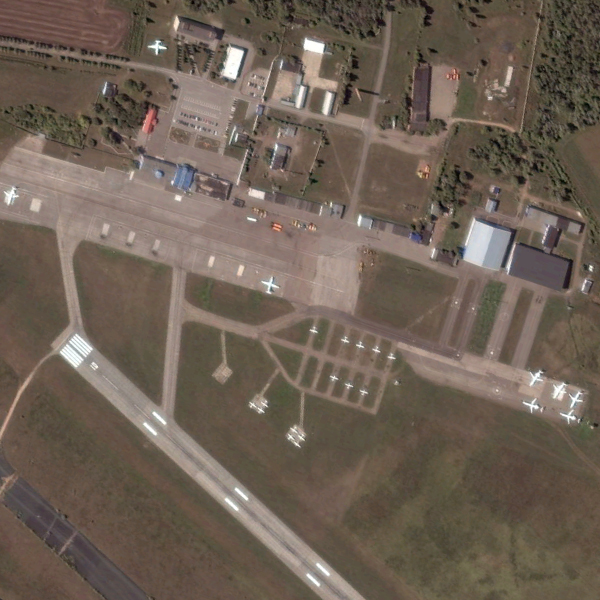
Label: Airport